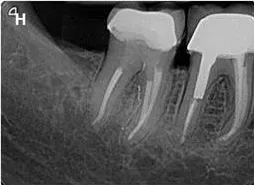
Intraoral X-Ray at 12 months
postoperative. Healing of periapical and furcation lesions.
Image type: radiology (x_ray)